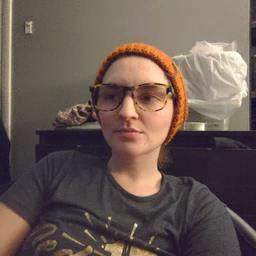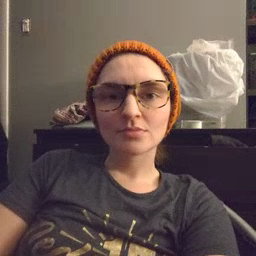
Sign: apple